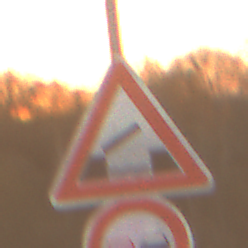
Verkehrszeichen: BeweglicheBruecke
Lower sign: Ueberholverbot
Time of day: SunriseSunset
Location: Outdoor (Nature)
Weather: PartlyCloudy
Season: NotSpecified
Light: Natural